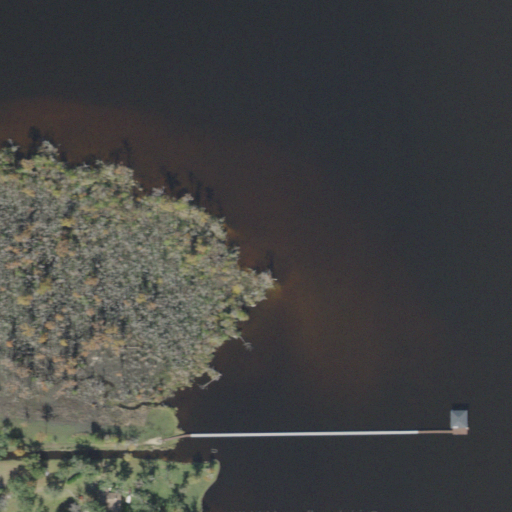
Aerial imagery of cape in Florida named Ragged Point containing open water, woody wetlands, herbaceous wetlands, evergreen forest, and open development